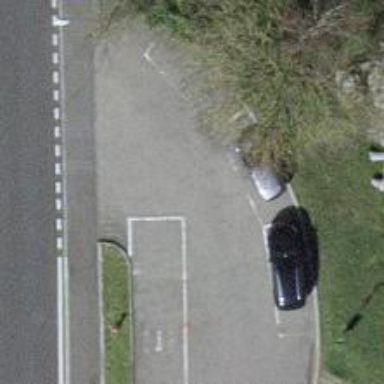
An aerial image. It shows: Asphalt parking aisle road.